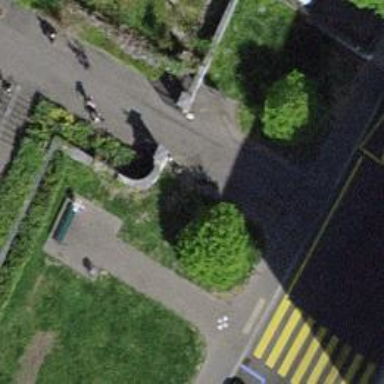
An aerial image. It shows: Entrance with barrier.